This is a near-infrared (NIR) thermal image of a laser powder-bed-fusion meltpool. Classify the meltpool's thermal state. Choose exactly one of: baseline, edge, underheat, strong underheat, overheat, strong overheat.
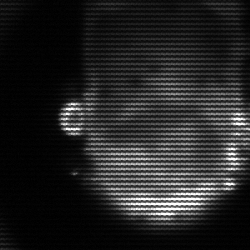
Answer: baseline